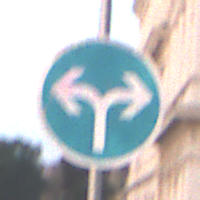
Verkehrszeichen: VorgeschriebeneFahrtrichtungRechtsOderLinks
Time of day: SunriseSunset
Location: Outdoor (Urban)
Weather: Clear
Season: NotSpecified
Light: Natural